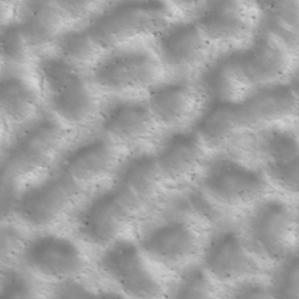
Label: non_frost